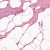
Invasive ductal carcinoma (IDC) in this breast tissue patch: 0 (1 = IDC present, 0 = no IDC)